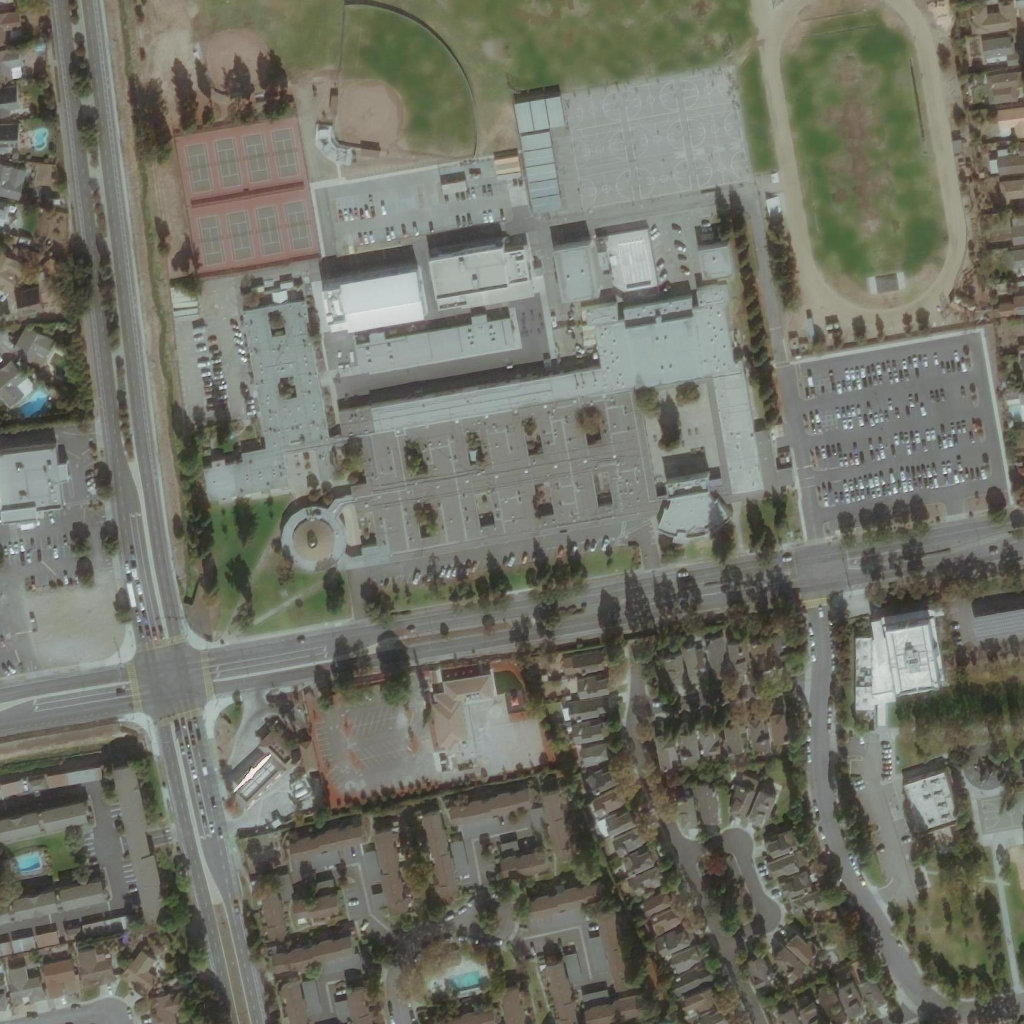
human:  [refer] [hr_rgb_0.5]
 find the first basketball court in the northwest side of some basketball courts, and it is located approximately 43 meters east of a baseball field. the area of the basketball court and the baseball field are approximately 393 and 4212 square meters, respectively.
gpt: <box>[[54, 8, 60, 12, 0]]</box>

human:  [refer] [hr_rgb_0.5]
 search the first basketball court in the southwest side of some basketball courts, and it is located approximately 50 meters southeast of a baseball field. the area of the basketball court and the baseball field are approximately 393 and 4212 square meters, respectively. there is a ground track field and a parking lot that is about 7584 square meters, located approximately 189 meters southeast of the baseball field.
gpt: <box>[[56, 16, 61, 20, 0]]</box>